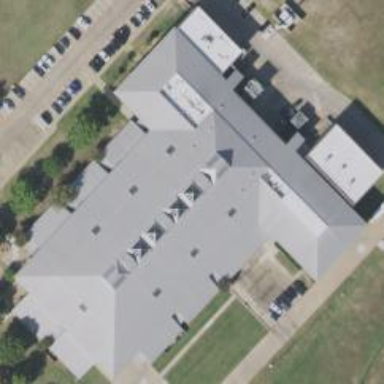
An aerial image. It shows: School building.